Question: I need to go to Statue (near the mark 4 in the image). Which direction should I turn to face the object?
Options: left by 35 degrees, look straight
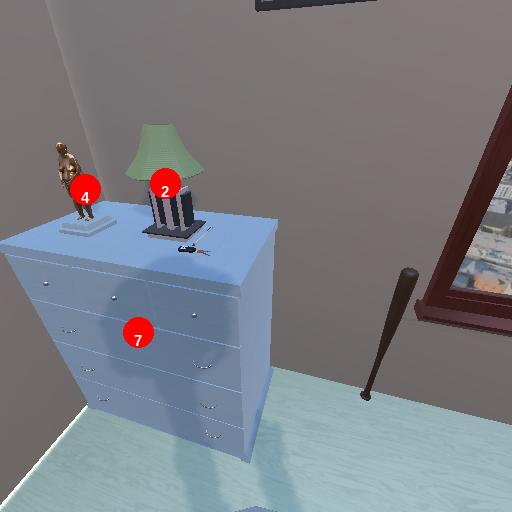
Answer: left by 35 degrees